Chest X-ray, PA view. Patient: 56 years old, sex M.
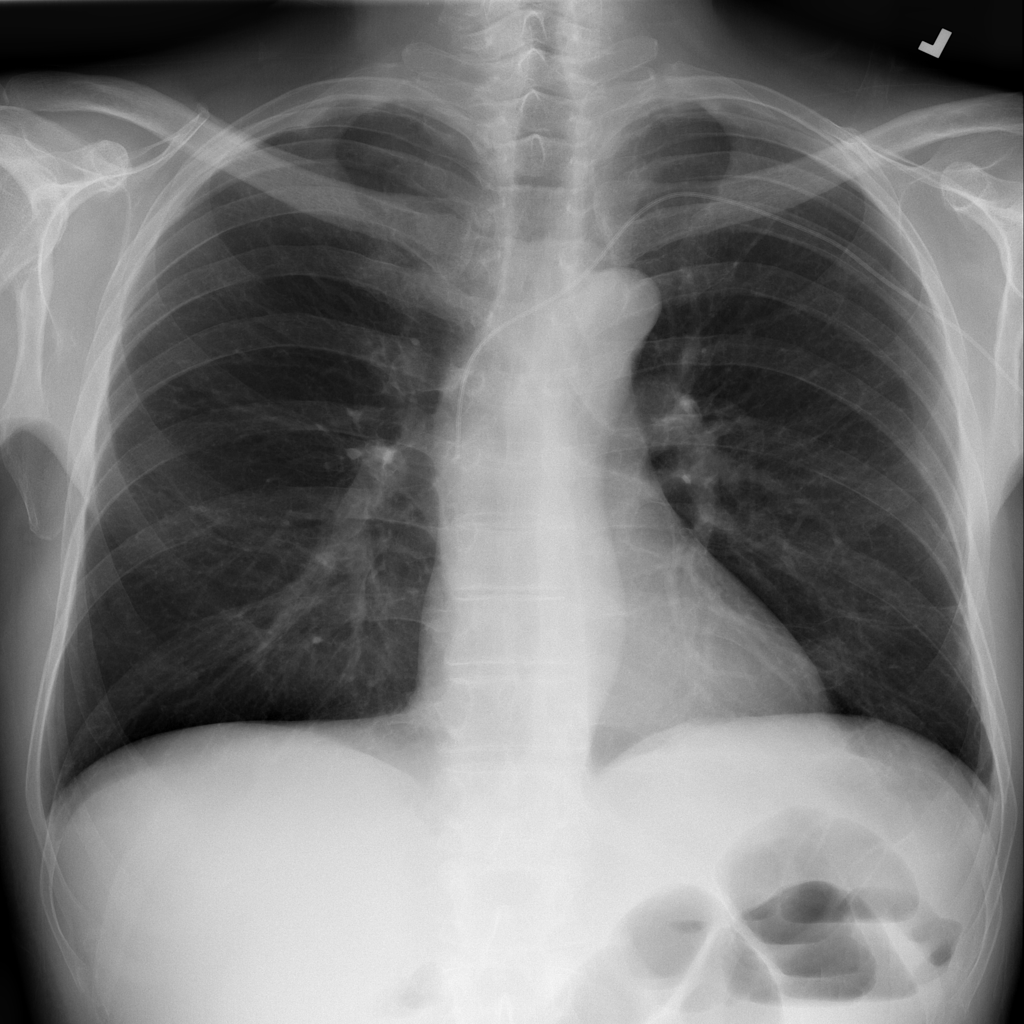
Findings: No Finding